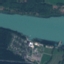
Land use / land cover class: River